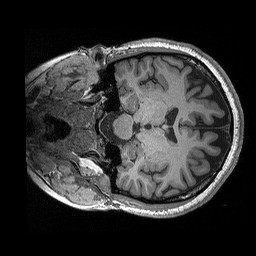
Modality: T1w
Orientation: coronal
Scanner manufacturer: siemens
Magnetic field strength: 3 T
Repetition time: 2.3 s
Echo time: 0.00298 s